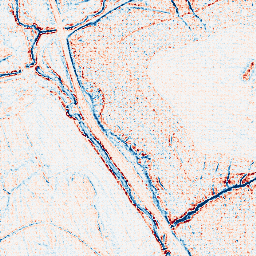
Category: edge_preserving
Decomposition family: anisotropic_diffusion
Decomposition parameters: iterations: 10
kappa: 10
gamma: 0.05
Upsampling method: sinc_hamming
Upsampling parameters: scale: 4
kernel_size: 4
Upsampling scale: 4